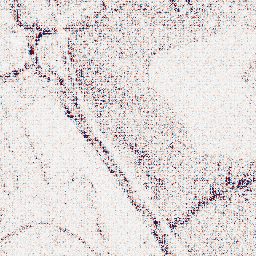
Category: wavelet
Decomposition family: wavelet_biorthogonal
Decomposition parameters: wavelet: bior4.4
level: 1
Upsampling method: area
Upsampling parameters: scale: 2
Upsampling scale: 2